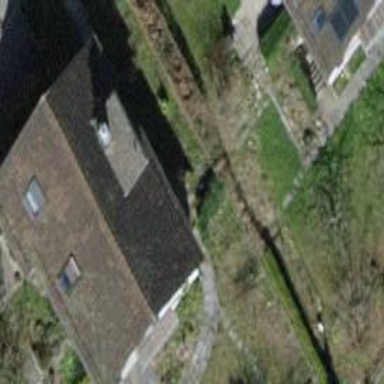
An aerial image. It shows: Detached building with tile roof.